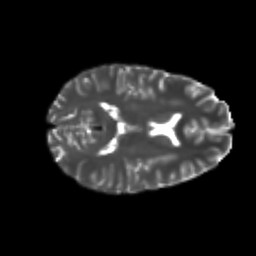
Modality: T2w
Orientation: axial
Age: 22
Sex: female
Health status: healthy
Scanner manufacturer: philips
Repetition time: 7.384 s
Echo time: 0.08599 s